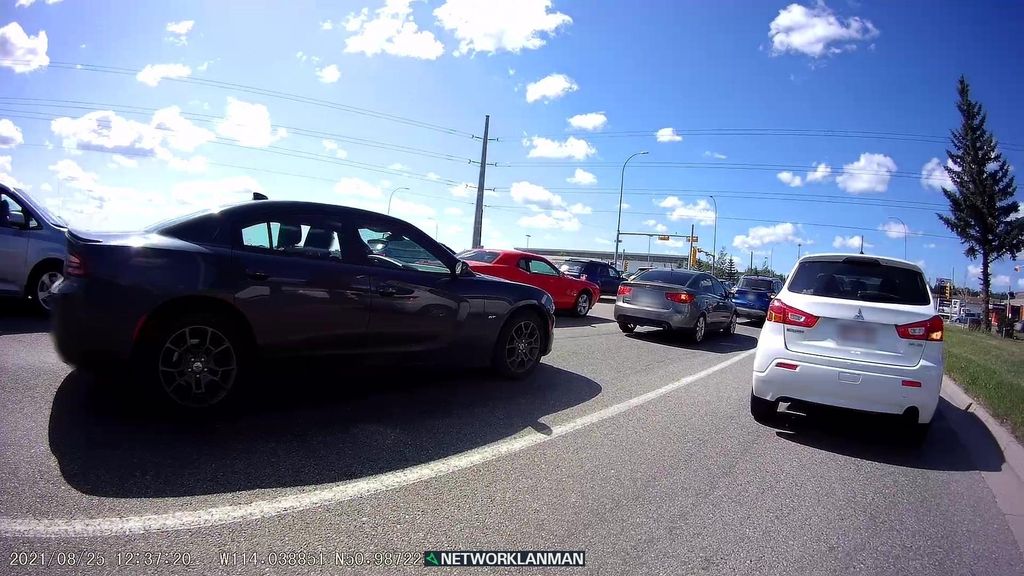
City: calgary